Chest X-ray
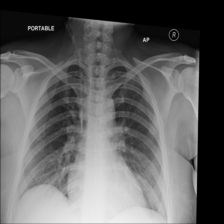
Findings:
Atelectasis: negative
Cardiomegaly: negative
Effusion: negative
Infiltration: negative
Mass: negative
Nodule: negative
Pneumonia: negative
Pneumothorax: negative
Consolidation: negative
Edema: negative
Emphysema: negative
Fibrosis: negative
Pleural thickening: negative
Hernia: negative